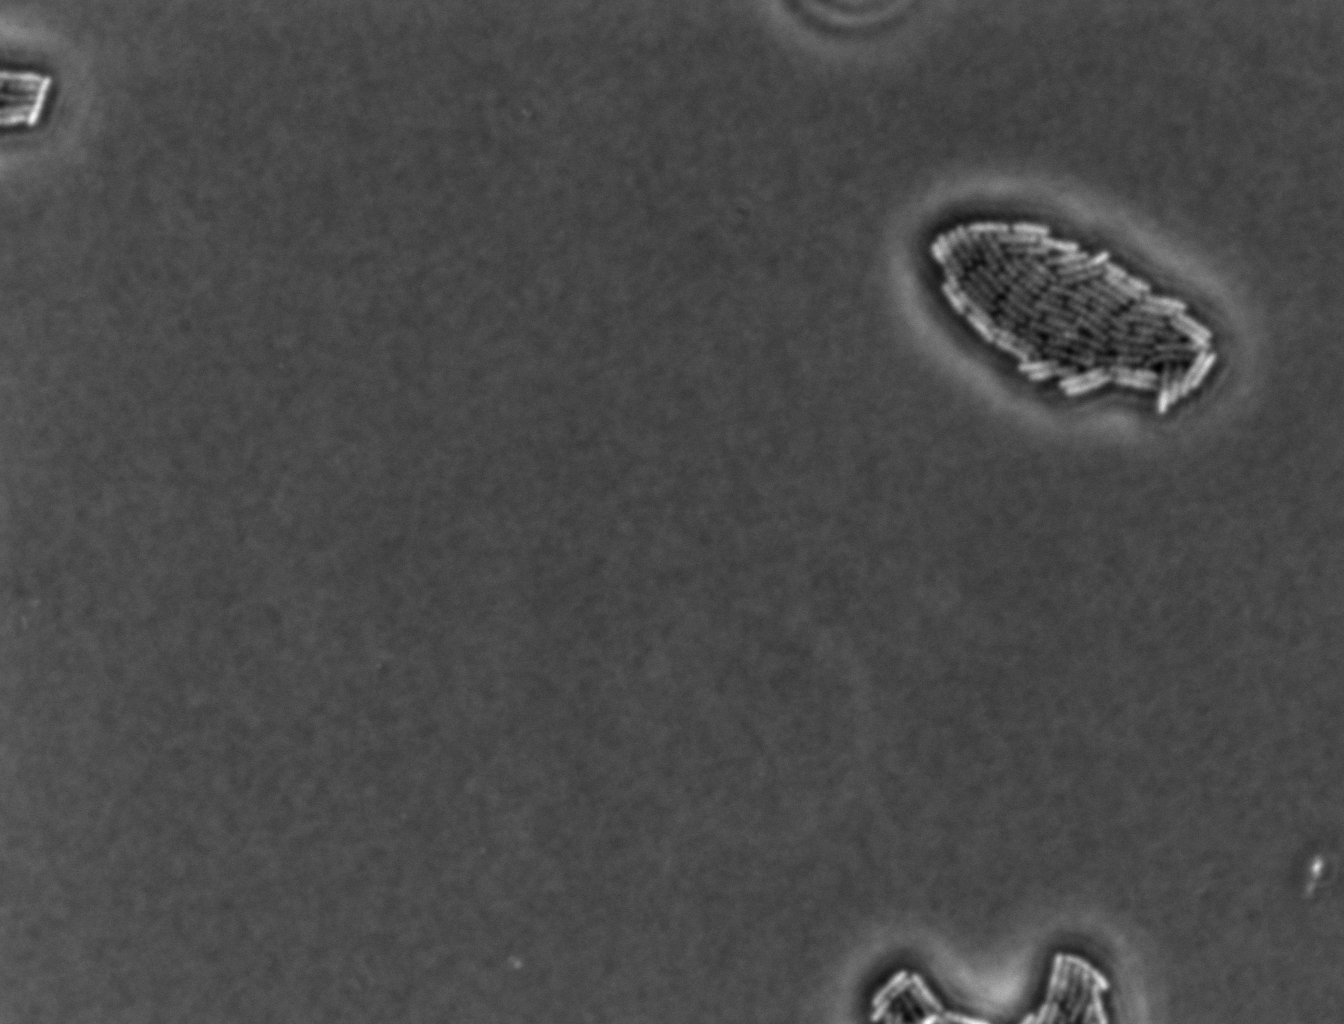
Phase contrast microscopy, 60x objective, 3 h incubation, 1.5% agar